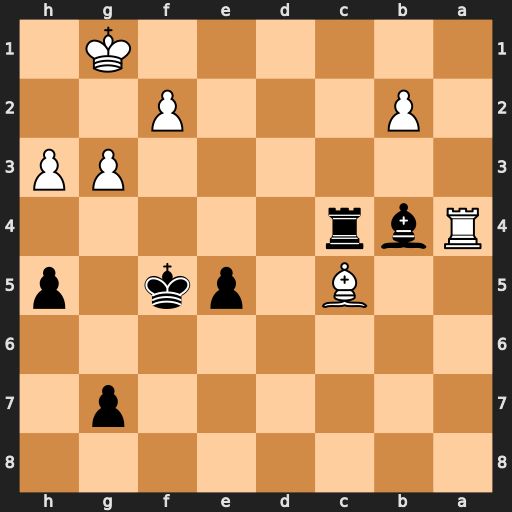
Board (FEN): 8/6p1/8/2B1pk1p/Rbr5/6PP/1P3P2/6K1
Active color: b
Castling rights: -
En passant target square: -
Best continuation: Rc1+ Kg2 Bxc5